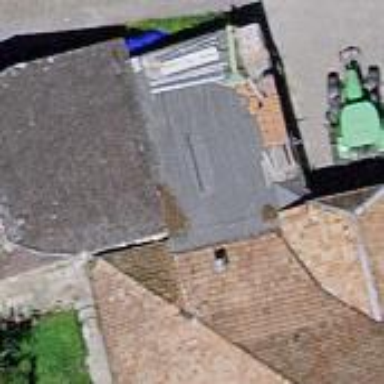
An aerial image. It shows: Garage building.